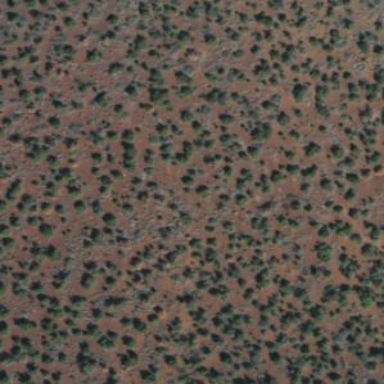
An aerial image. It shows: Evergreen woodland with needle-leaved trees.